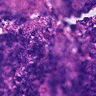
Metastatic tissue present: no